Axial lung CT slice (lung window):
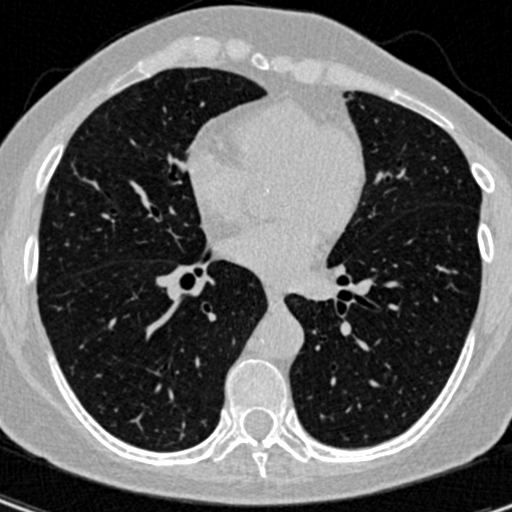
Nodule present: no